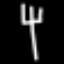
Label: fork